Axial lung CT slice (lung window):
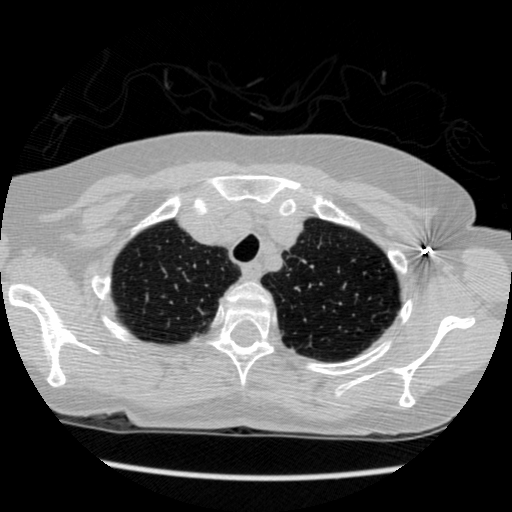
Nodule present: yes
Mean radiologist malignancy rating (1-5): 2.25